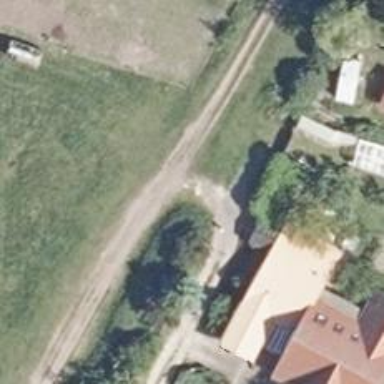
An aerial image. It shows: Compacted track with grade 4 tracktype.